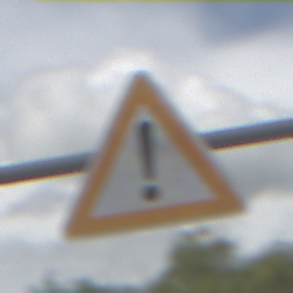
Verkehrszeichen: Gefahrenstelle
Umgebung: Outdoor, Nature
Tageszeit: Midday
Wetter: PartlyCloudy
Licht: Natural
Jahreszeit: NotSpecified
Kontrast: HighContrast